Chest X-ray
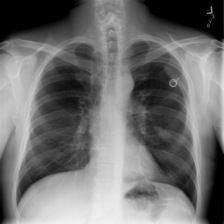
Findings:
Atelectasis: positive
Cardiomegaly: negative
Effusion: negative
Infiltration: negative
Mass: negative
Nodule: negative
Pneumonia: negative
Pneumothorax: negative
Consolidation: negative
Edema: negative
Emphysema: negative
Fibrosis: negative
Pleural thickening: negative
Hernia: negative